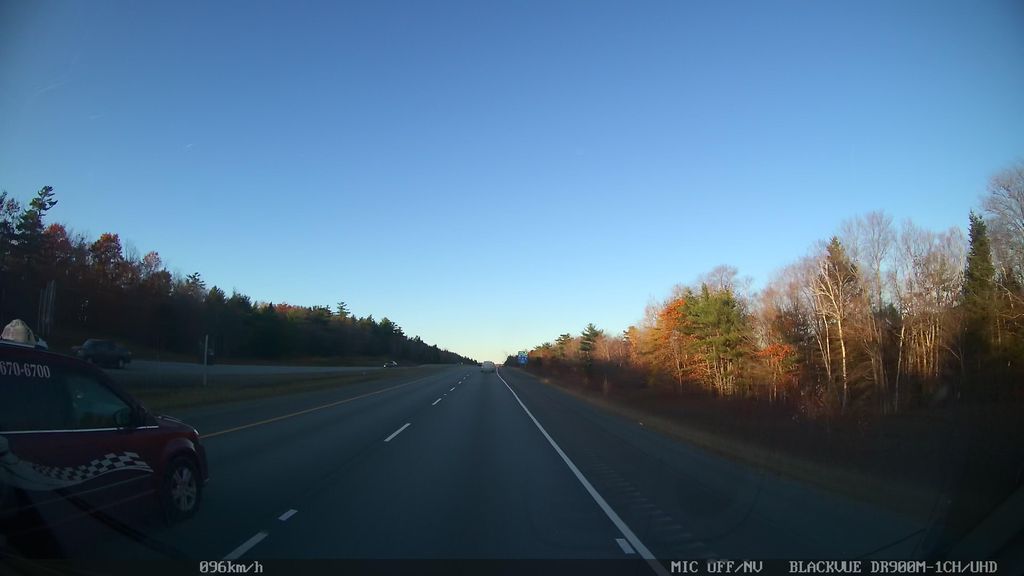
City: halifax